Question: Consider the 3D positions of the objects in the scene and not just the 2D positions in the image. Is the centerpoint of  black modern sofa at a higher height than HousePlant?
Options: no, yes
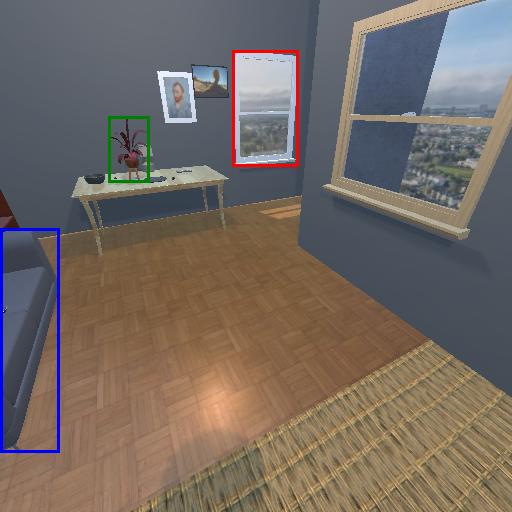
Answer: no